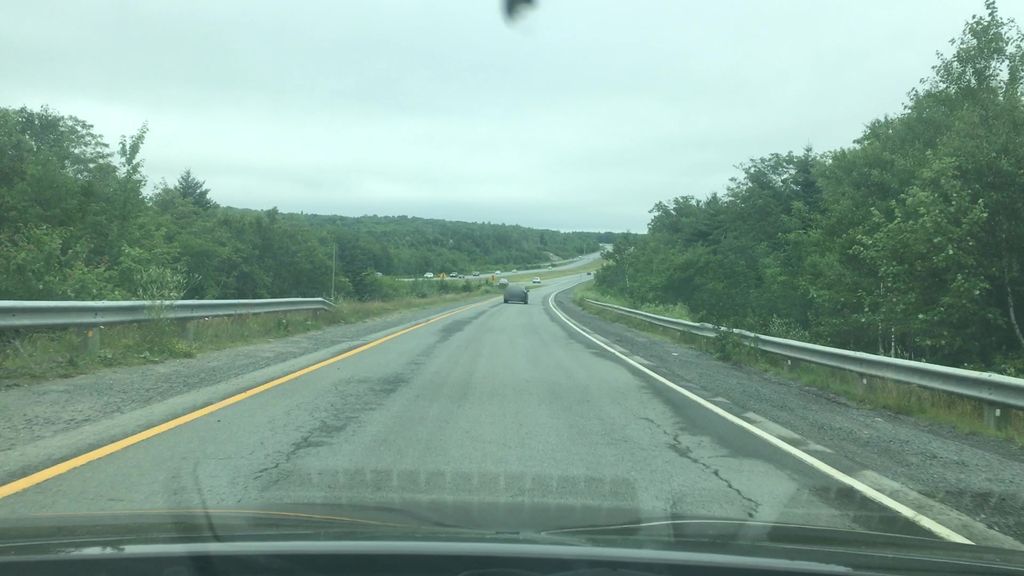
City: halifax